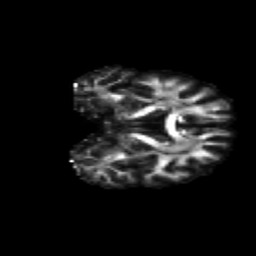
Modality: FA
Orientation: coronal
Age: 59
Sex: female
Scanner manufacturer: siemens
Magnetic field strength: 3 T
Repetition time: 4.71 s
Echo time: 0.0906 s